Question:
When I change dir to 'hw1/out/production/hw1/com/poc' and run 'java Main'
It gave me 'Error: Could not find or load main class Main'
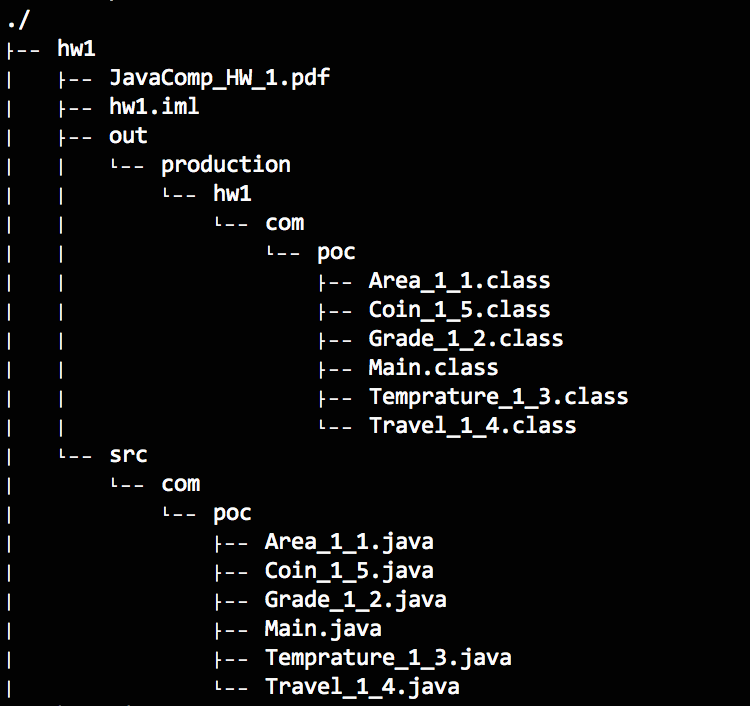
Answer: You have to run 'java com.poc.Main' from 'hw1/out/production/hw1/'